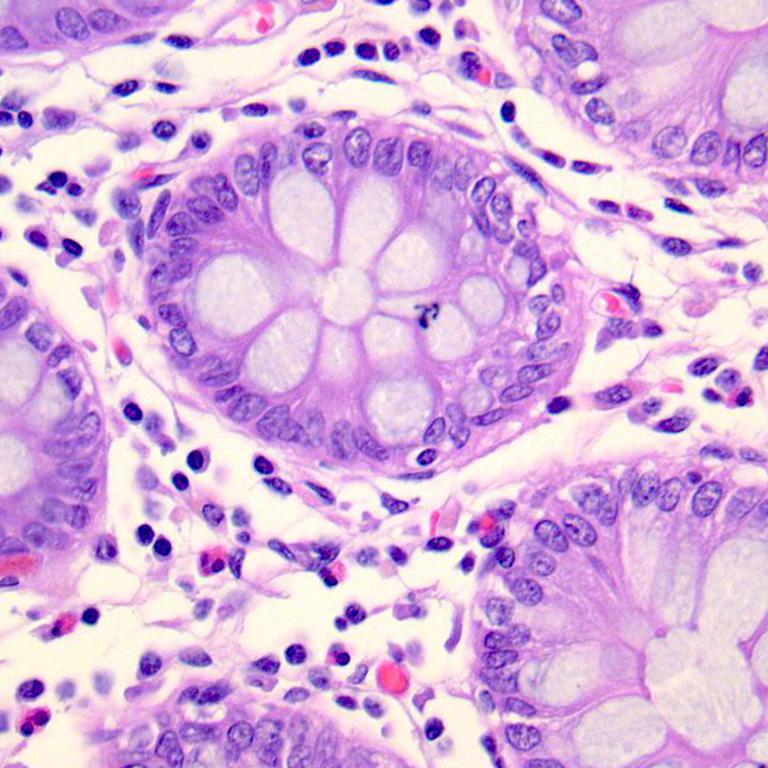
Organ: colon
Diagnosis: benign